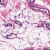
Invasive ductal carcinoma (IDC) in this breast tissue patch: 0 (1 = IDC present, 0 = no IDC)